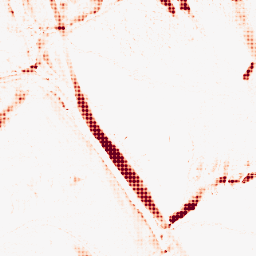
Category: morphological
Decomposition family: morphological_ellipse
Decomposition parameters: operation: opening
width: 5
height: 20
Upsampling method: sinc_blackman
Upsampling parameters: scale: 8
kernel_size: 8
Upsampling scale: 8